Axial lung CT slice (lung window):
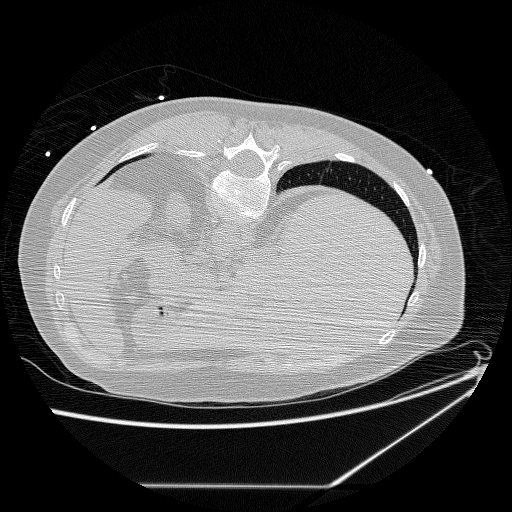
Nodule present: no